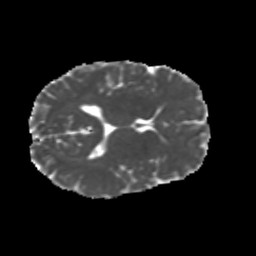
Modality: MD
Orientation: axial
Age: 18
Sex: male
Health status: healthy
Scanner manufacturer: siemens
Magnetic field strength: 3 T
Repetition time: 8.6 s
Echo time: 0.095 s